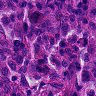
Metastatic tissue present: no